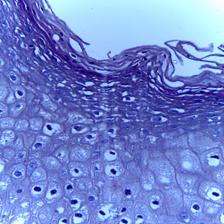
Diagnosis: OSCC